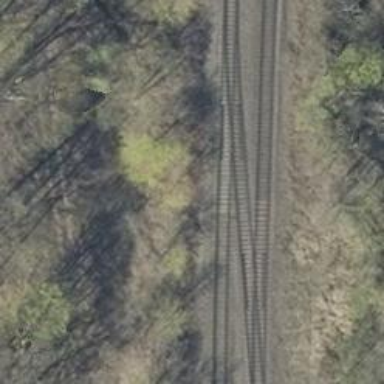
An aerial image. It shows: Railway yard used for servicing trains.